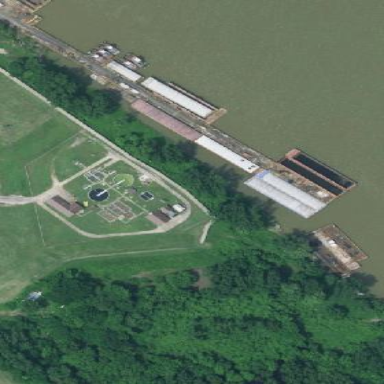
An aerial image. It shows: View of wastewater plant.